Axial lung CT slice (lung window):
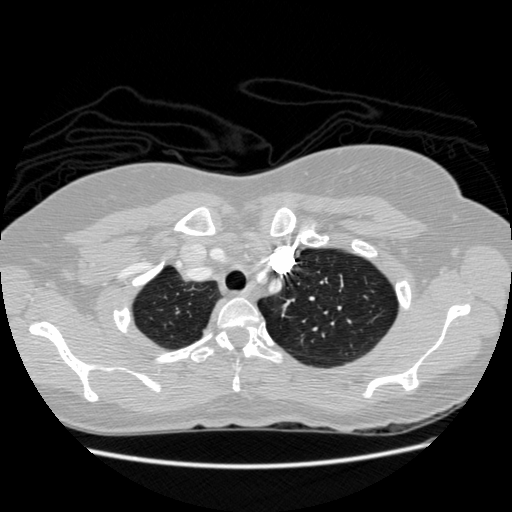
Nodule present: no